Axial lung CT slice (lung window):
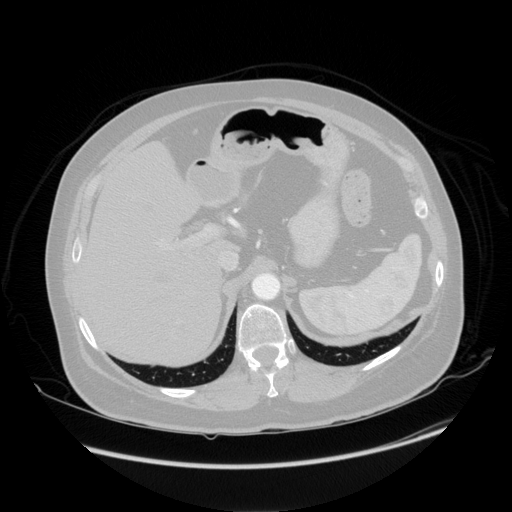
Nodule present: no